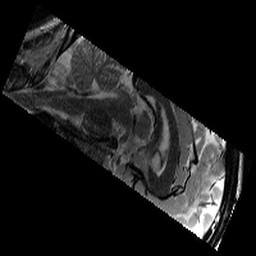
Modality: T2w
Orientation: sagittal
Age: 11
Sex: male
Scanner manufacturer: siemens
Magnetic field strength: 3 T
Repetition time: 9.23 s
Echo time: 0.067 s